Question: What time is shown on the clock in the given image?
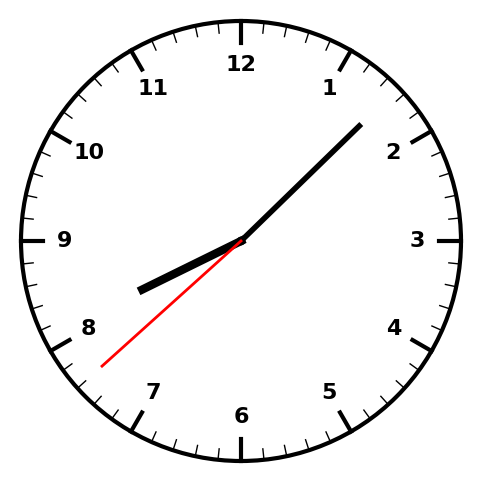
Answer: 08:07:38